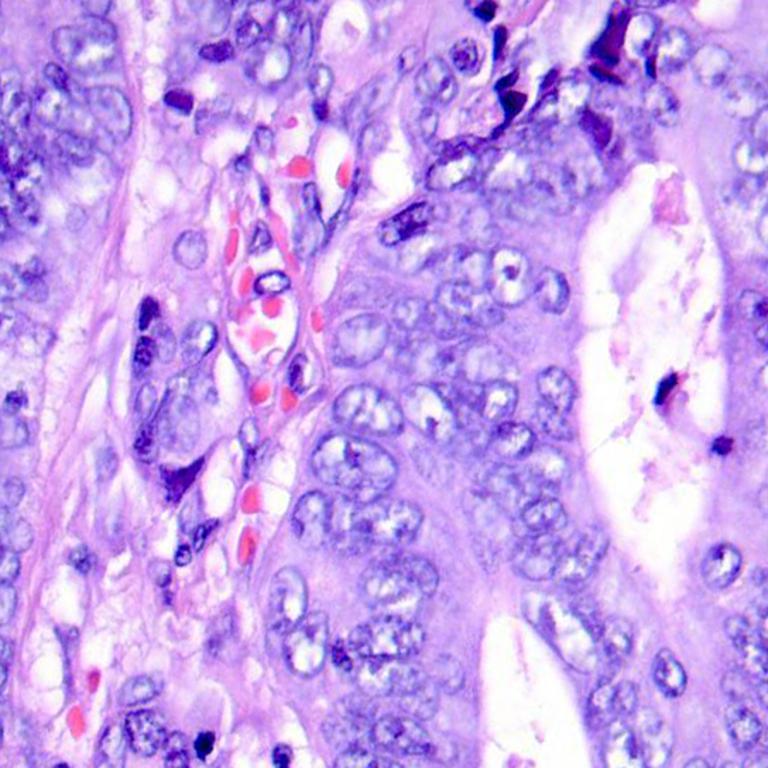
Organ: colon
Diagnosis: adenocarcinomas